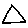
Label: triangle